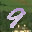
Label: 9